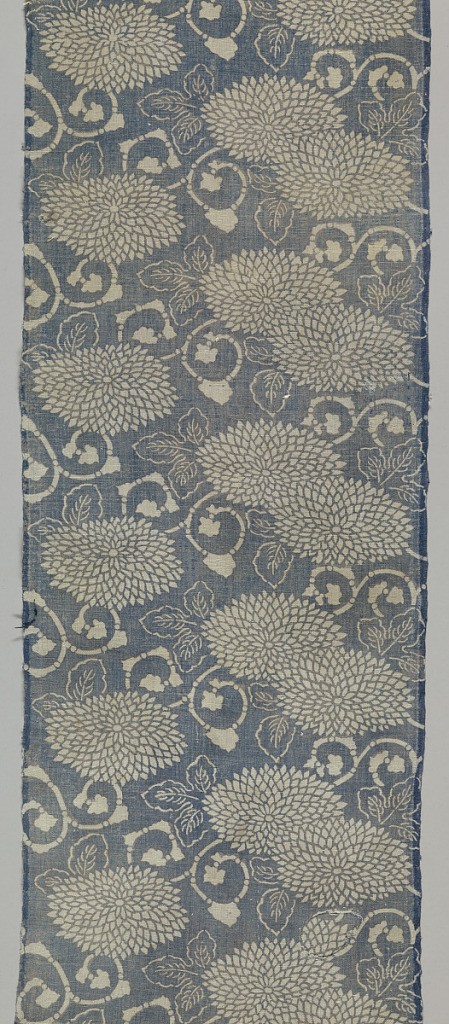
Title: Textile
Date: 19th century
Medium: cotton Technique: stenciled resist on plain weave (katazome)
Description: Single and overlapped three-quarter views of chrysanthemums with leaves and curving stems in reserved on a dark blue ground.